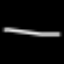
Label: line